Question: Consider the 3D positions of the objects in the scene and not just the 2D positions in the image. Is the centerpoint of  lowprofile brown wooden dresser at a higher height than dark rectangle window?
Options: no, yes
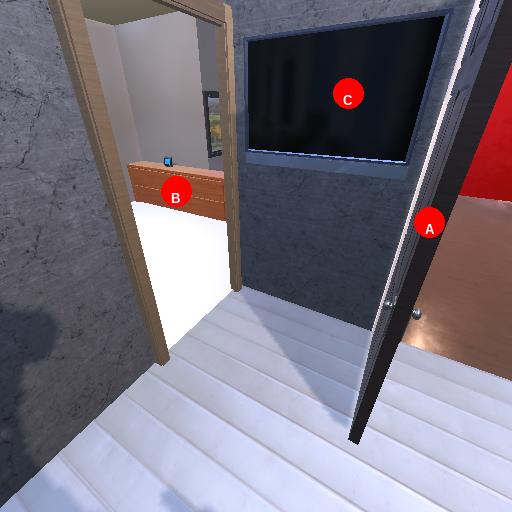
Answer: no